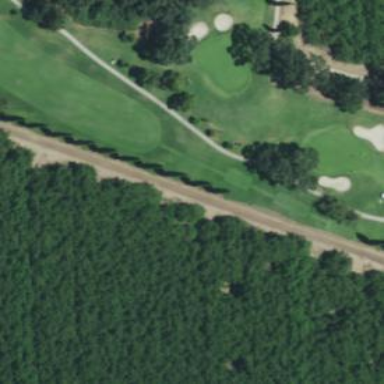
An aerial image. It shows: Grass area designated as golf tee.